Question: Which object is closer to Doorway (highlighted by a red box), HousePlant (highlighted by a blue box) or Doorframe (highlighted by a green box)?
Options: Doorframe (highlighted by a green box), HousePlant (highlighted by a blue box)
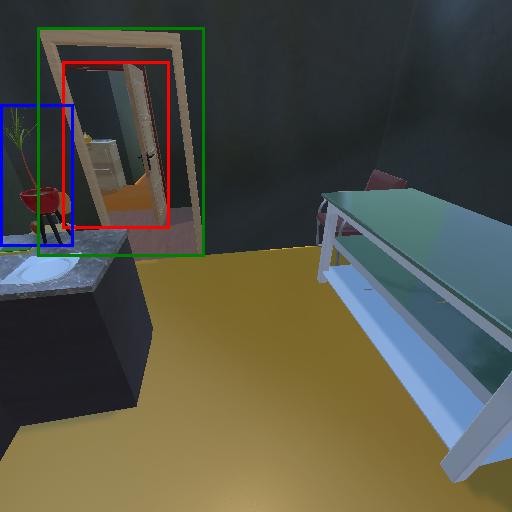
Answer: Doorframe (highlighted by a green box)